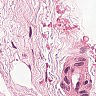
Metastatic tissue present: no